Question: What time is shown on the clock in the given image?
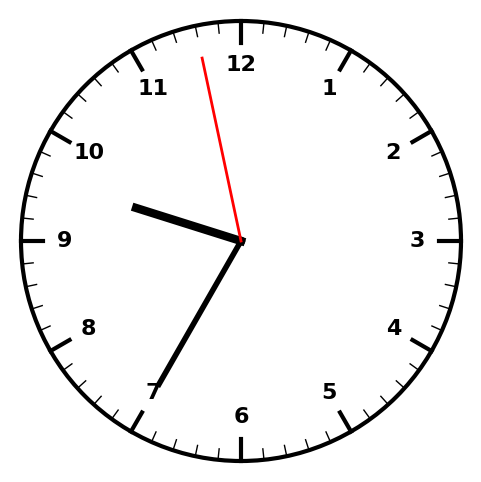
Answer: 09:34:58